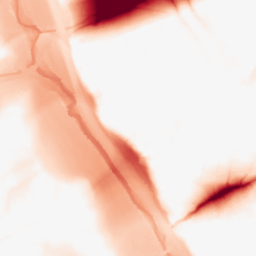
Category: morphological
Decomposition family: tophat
Decomposition parameters: size: 50
mode: black
Upsampling method: bicubic_3x
Upsampling parameters: scale: 3
Upsampling scale: 3